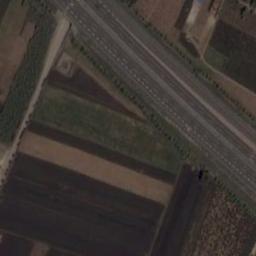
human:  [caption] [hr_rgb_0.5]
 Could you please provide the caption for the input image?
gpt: The freeway goes through the farmland .

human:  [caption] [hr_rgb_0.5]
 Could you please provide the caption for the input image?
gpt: Large areas of brown and green mixed farmland around the freeway .

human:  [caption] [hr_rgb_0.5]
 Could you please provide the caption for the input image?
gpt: A freeway with a small bend goes through the farmland .

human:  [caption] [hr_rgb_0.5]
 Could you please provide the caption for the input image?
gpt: There is a green field beside the highway .

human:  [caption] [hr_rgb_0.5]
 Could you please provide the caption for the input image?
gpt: There are some farmlands beside the freeway .